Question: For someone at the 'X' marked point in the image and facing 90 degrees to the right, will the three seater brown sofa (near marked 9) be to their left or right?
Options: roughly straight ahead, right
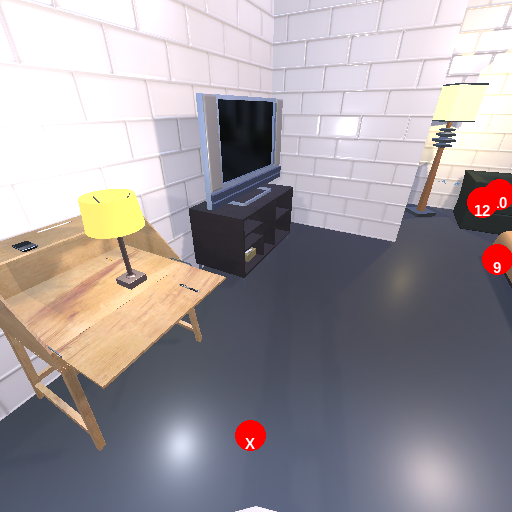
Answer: roughly straight ahead